This continuous-wavelet-transform scalogram was computed from a bearing vibration snapshot. What is the most likely bearing condition (normal, inner_race, outer_race, ball)?
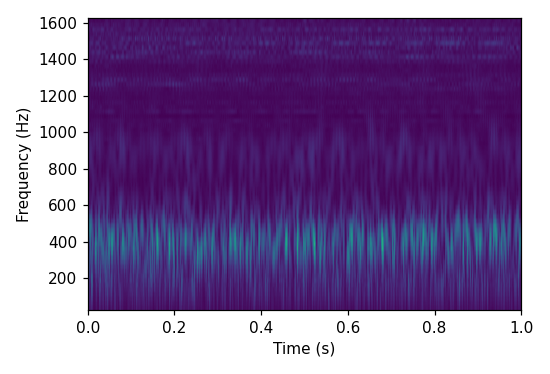
Answer: ball